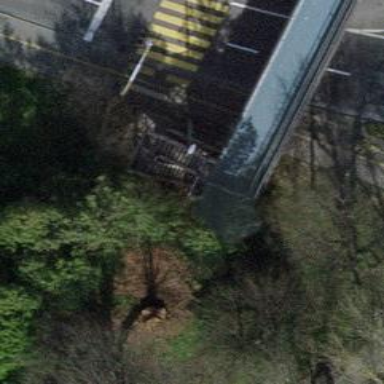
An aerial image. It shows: Bridge with steps crossing over.